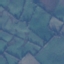
Land use / land cover: Pasture